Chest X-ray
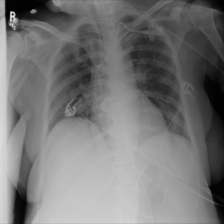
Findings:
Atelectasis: negative
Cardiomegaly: negative
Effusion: negative
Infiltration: negative
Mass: negative
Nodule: negative
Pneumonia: negative
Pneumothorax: negative
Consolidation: negative
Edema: negative
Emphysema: negative
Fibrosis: negative
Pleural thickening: negative
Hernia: negative